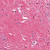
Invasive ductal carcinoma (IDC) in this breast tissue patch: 0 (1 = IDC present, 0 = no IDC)